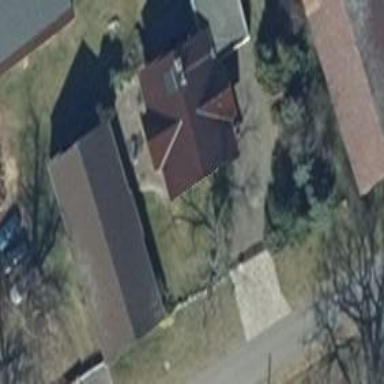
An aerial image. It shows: House with gabled roof oriented along the building. The roof color is maroon.